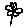
Label: flower